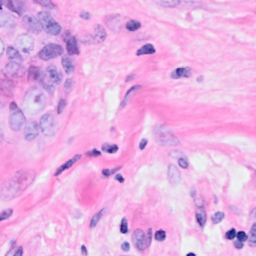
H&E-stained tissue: Breast